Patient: sex F, age 26
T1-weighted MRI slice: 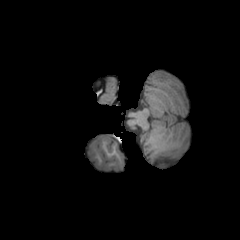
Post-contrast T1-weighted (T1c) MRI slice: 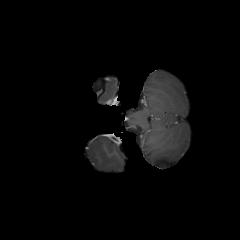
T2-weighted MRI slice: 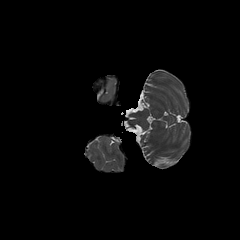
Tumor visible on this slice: no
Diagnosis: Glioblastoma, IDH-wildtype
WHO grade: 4